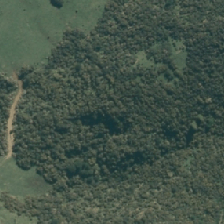
Land cover: grose_broom